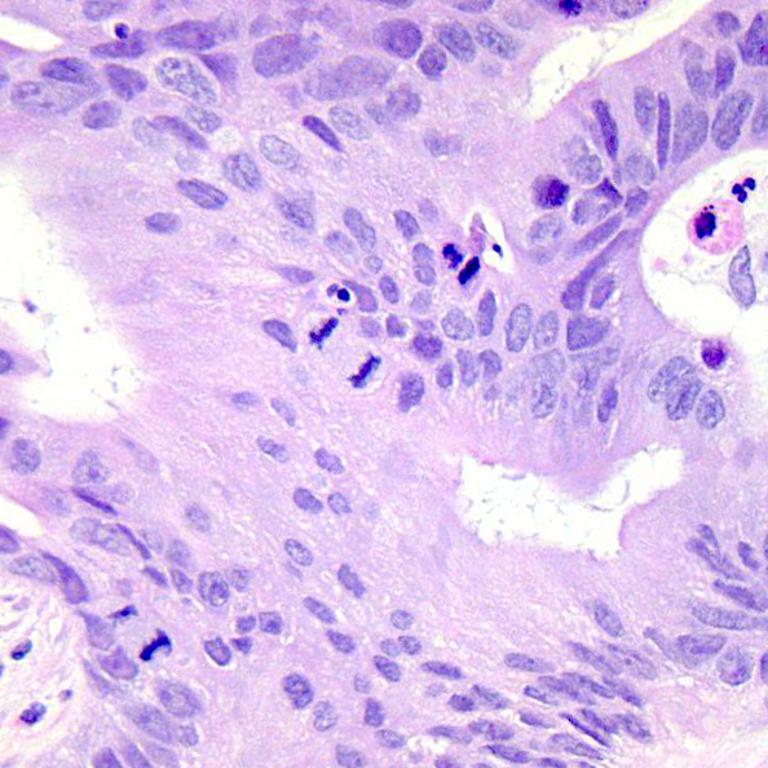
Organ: colon
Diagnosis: adenocarcinomas